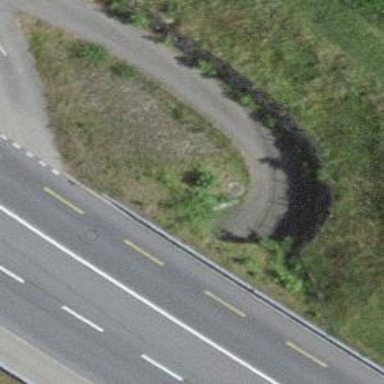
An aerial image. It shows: Service road going through tunnel.